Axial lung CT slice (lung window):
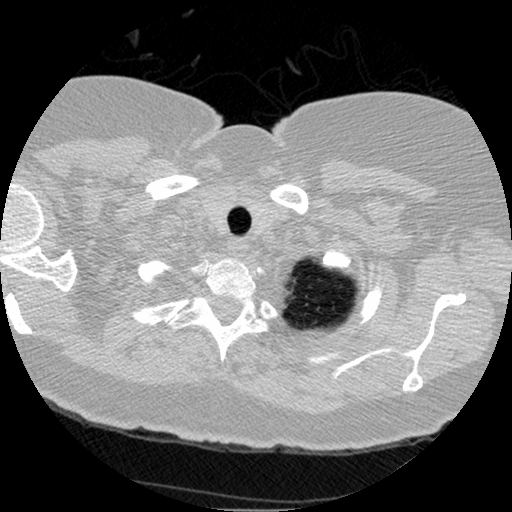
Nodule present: no